Question: I'm building a system in which there are the following tables:
- - - - -
A user follows stations, which have songs on them through broadcasts.
I'm building a "feed" of songs for a user based on the stations they follow.
Here's the query:
'''
SELECT DISTINCT ON ("broadcasts"."created_at", "songs"."id") songs.*
FROM "songs"
INNER JOIN "broadcasts" ON "songs"."shared_id" = "broadcasts"."song_id"
INNER JOIN "stations" ON "broadcasts"."station_id" = "stations"."id"
INNER JOIN "follows" ON "stations"."id" = "follows"."station_id"
WHERE "follows"."user_id" = 2
ORDER BY broadcasts.created_at desc
LIMIT 18
'''
As you can see here, I'm getting duplicate songs which is happening because I'm following two stations that BOTH have broadcasted that same song:

Note: shared_id is the same as id.
My question is:
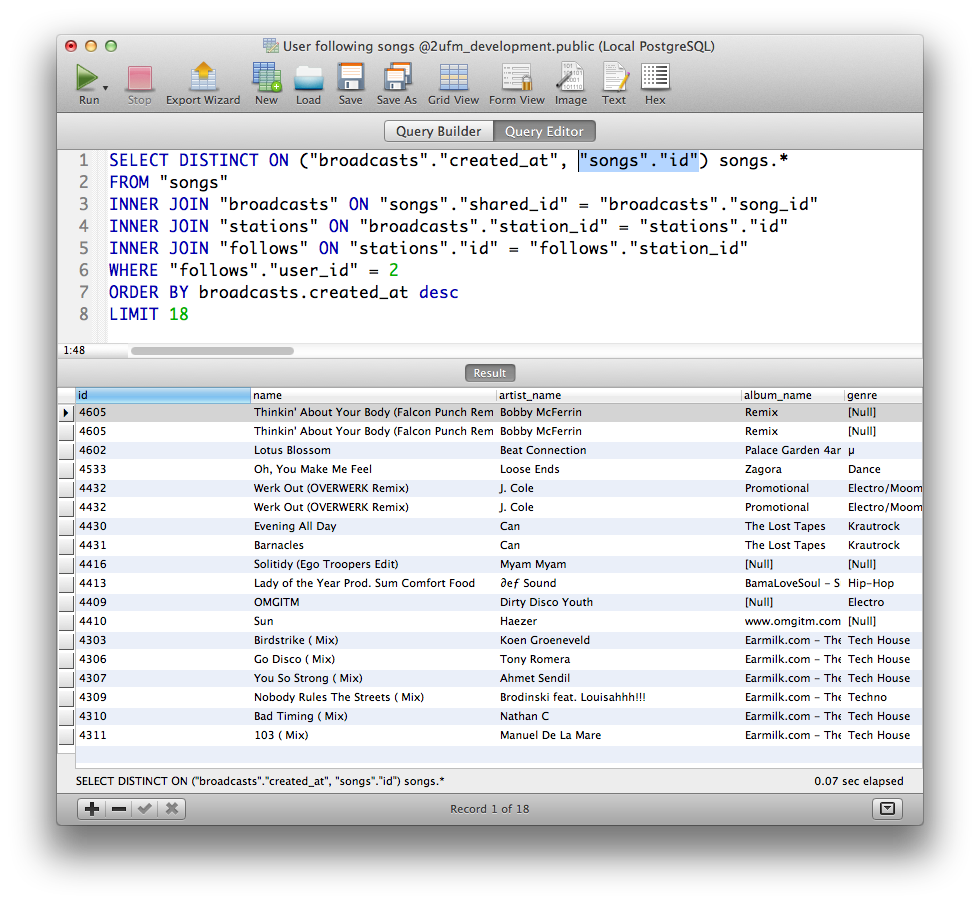
Answer: Remove '"broadcasts"."created_at"' from the 'DISTINCT' predicate because it is returning non-unique values, hence duplicate 'songs'. If you need to use this information to sort please create a new question.